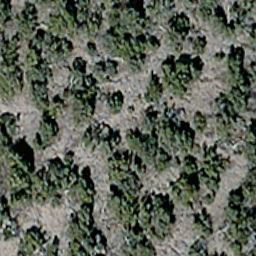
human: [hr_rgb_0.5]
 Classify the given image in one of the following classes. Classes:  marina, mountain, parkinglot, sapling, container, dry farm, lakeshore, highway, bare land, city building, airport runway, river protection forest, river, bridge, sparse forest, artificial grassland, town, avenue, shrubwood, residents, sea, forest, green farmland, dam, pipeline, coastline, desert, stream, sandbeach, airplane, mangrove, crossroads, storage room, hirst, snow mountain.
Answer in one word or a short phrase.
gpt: sparse forest